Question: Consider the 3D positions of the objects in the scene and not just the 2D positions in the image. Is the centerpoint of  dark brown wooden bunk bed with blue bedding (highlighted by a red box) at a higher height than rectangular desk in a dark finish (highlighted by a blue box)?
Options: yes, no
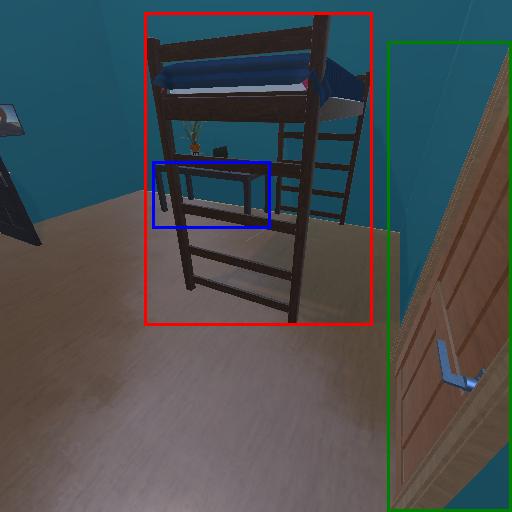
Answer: yes